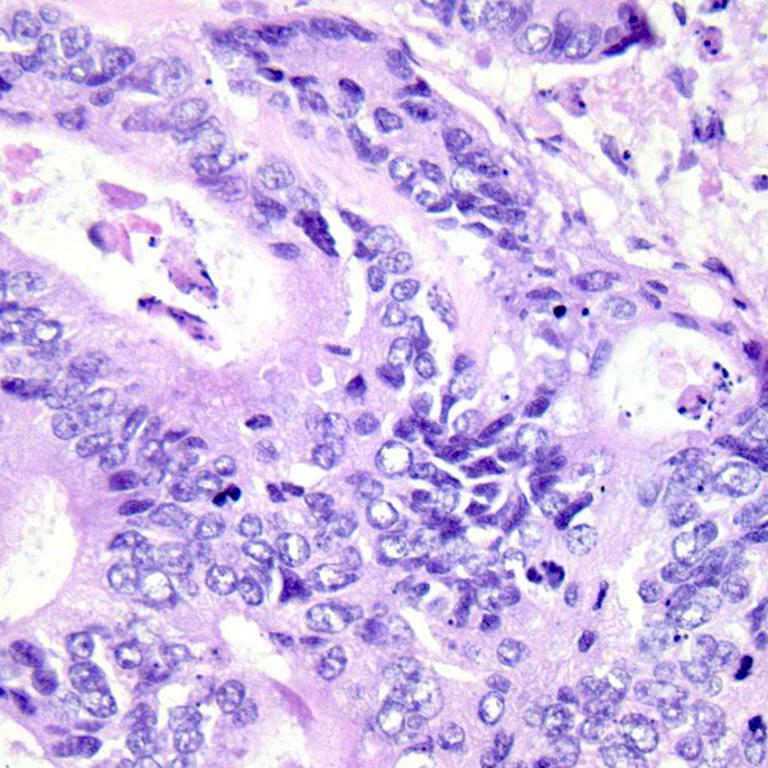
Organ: colon
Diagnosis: adenocarcinomas